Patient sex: M
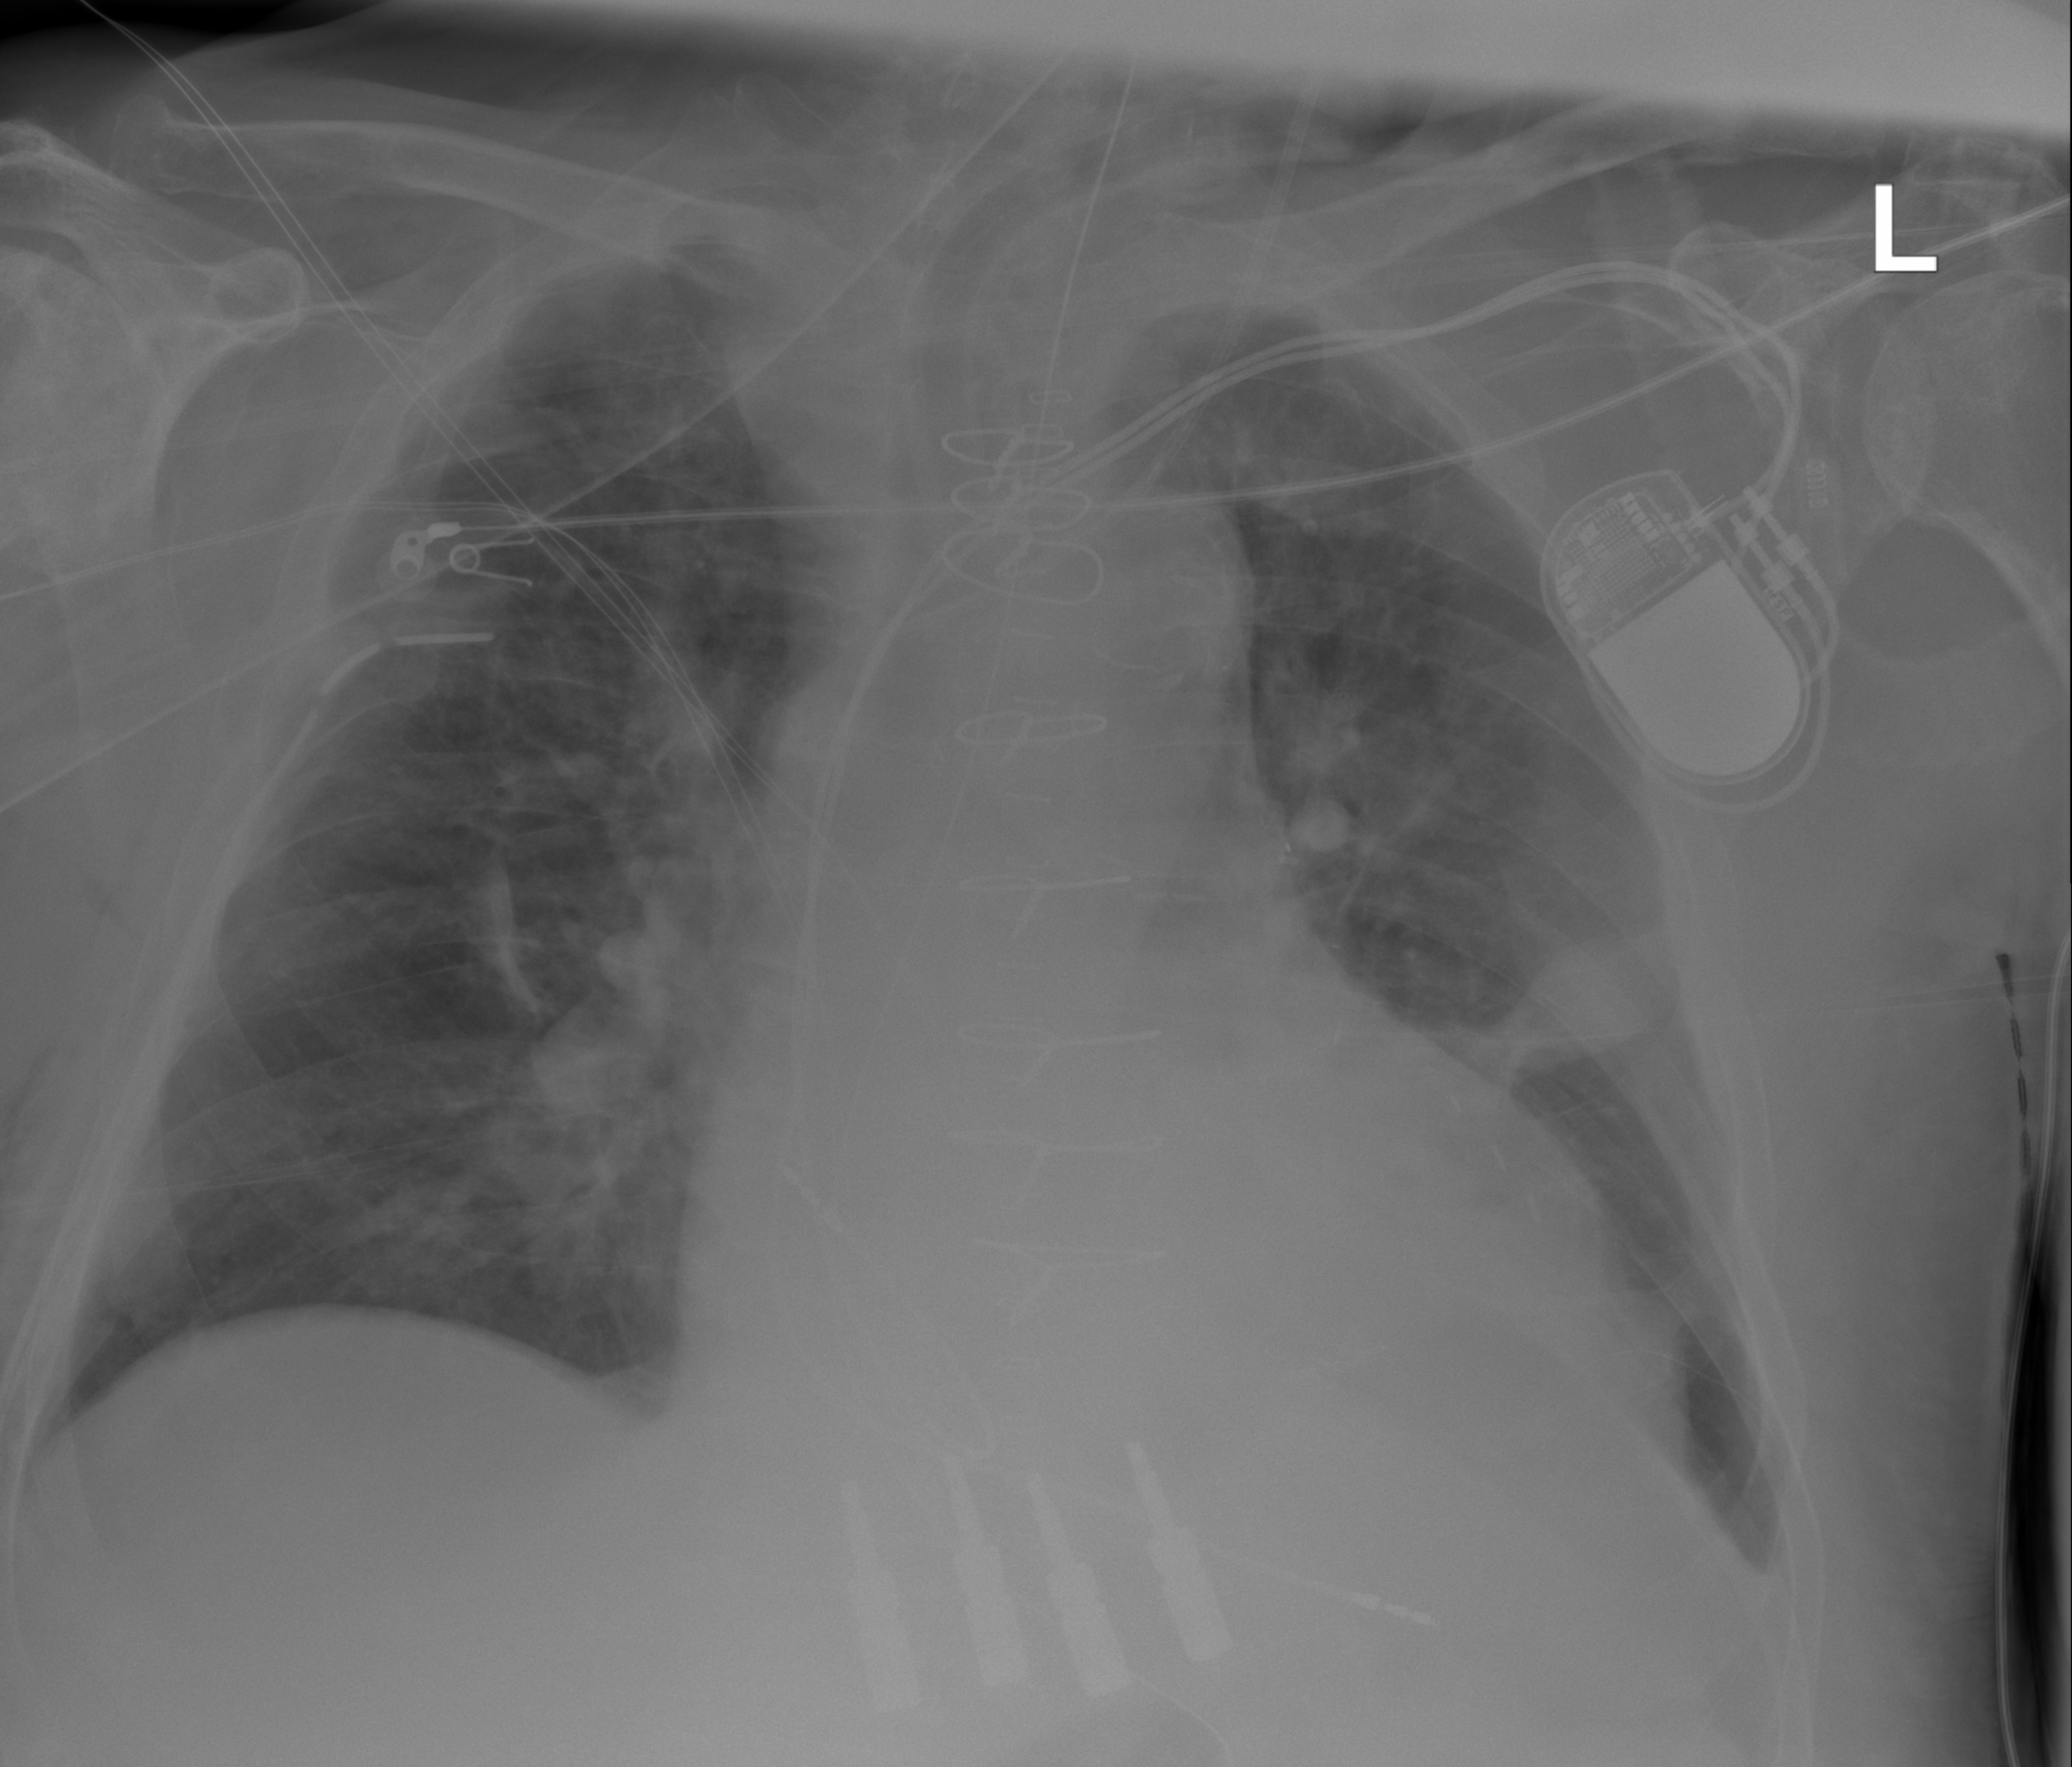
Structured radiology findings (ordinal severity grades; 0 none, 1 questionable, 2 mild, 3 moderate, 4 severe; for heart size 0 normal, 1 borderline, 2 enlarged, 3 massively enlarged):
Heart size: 2
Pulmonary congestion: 2
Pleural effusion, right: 0
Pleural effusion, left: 2
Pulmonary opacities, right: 2
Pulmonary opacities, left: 0
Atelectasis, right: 2
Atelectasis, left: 2